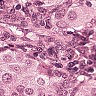
Metastatic tissue present: yes